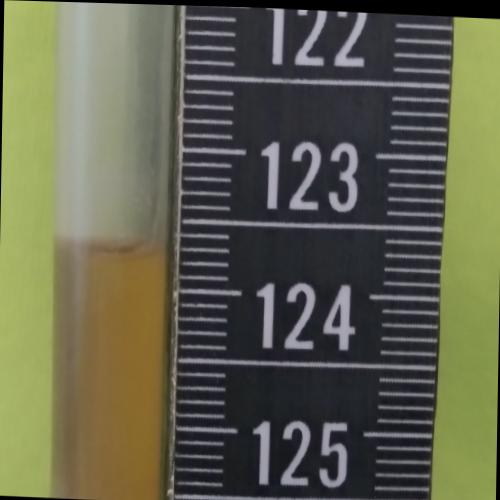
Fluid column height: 123.7 cm